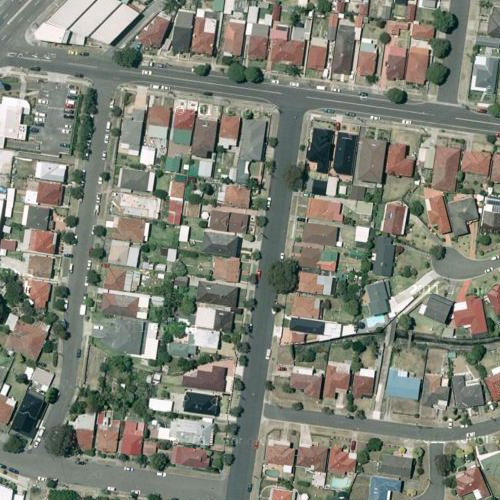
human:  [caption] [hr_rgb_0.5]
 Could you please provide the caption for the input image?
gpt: Many houses arranged neatly with some grasslands beside .

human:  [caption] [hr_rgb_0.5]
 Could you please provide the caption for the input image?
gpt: Many houses arranged neatly with some grasslands beside .

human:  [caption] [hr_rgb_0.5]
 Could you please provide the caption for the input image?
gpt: This is a residential area with many houses and grasslands .

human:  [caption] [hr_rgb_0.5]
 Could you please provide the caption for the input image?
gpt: A residential area with many houses arranged neatly and some grasslands beside .

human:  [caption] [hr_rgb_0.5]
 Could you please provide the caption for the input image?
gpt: A residential area with many houses arranged neatly and some roads go through this area .